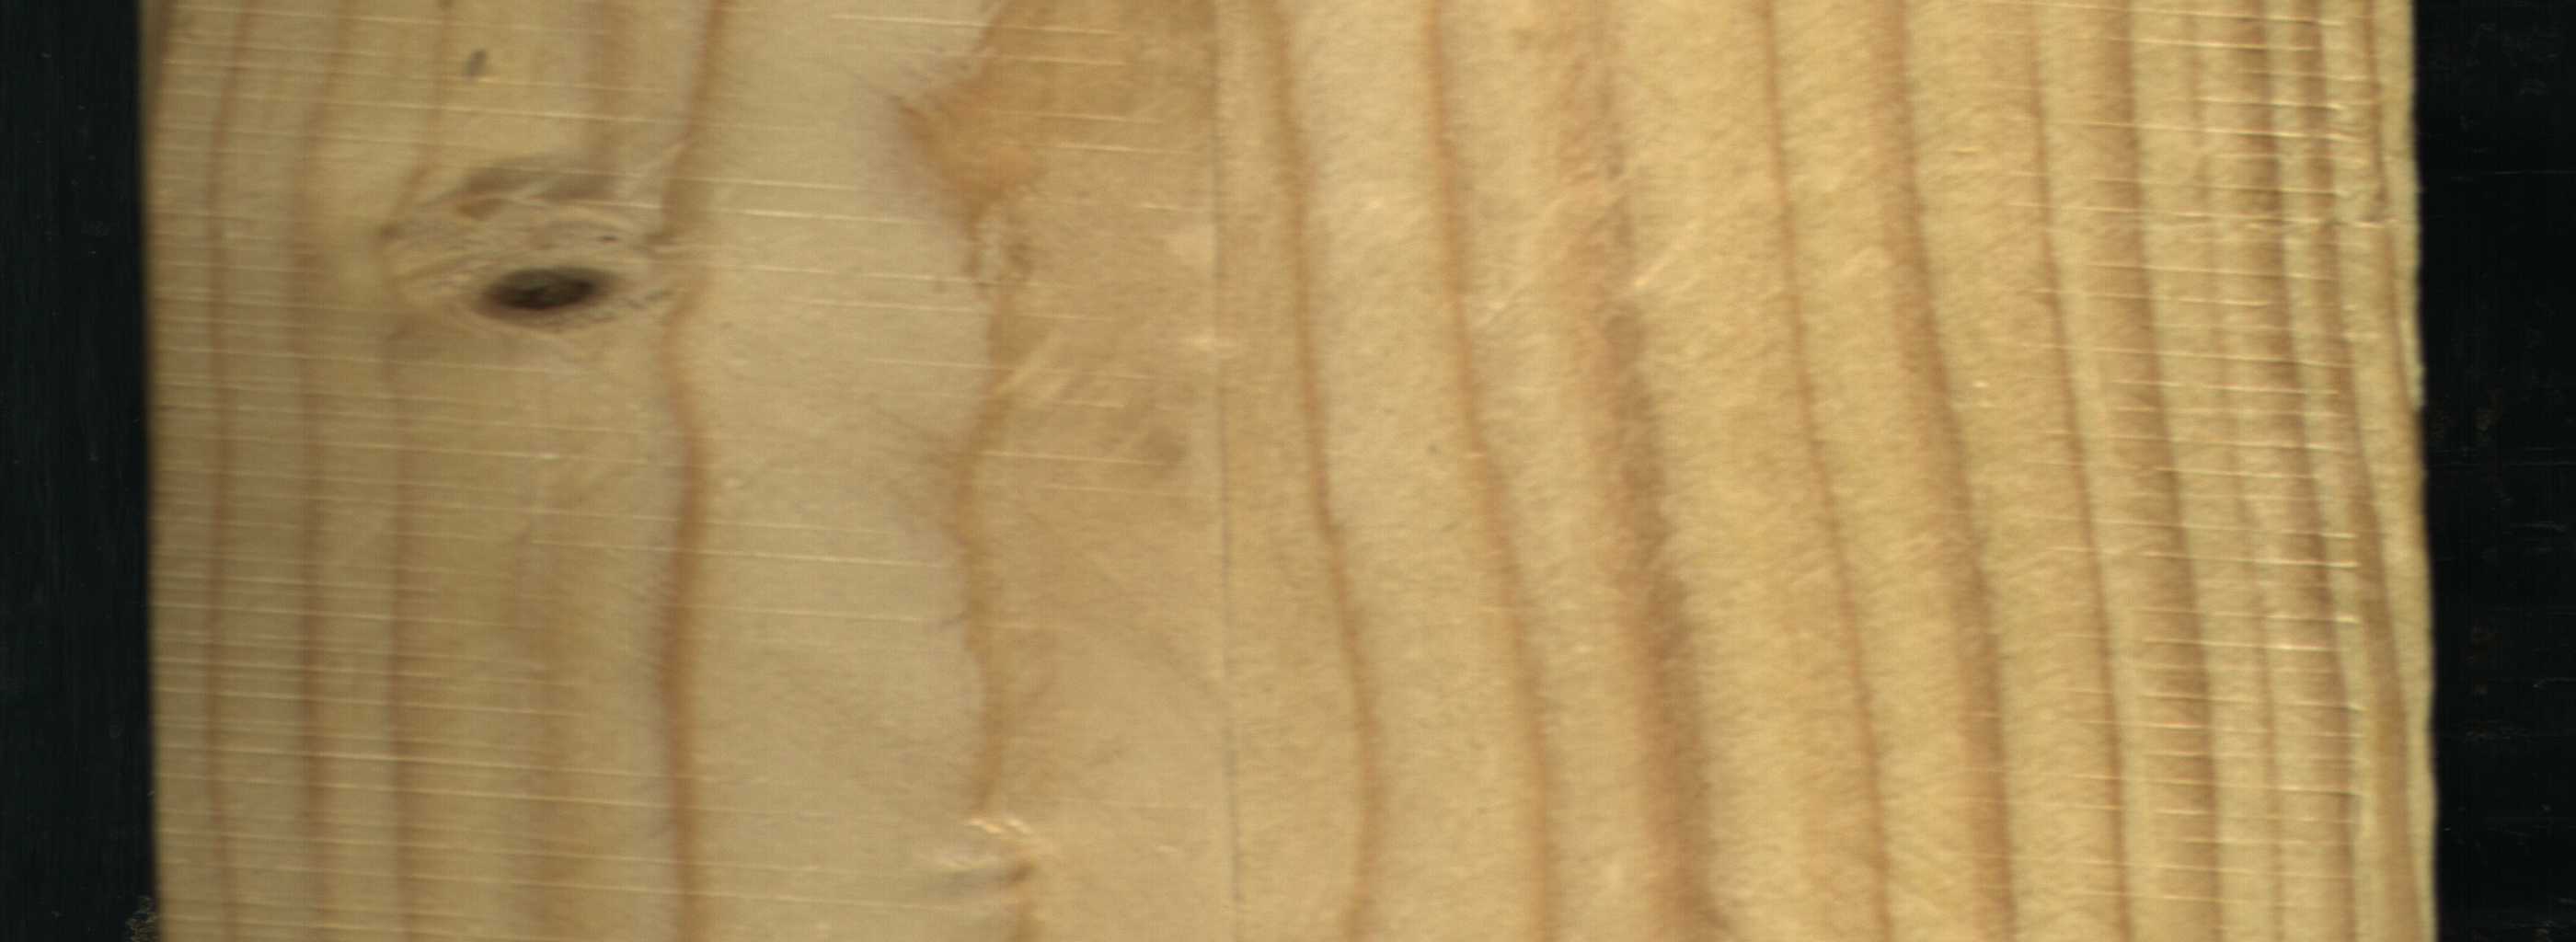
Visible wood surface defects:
Live_Knot